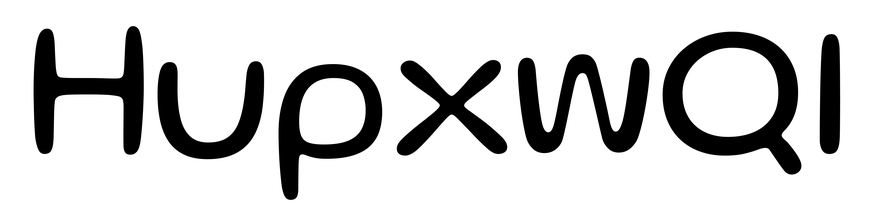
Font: Gluten_Light